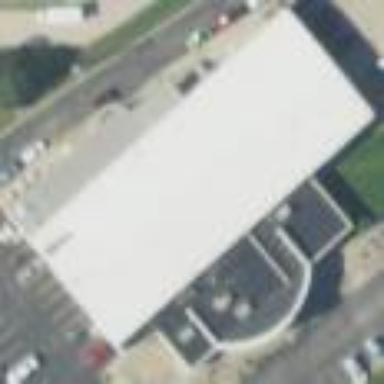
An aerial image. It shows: Building.